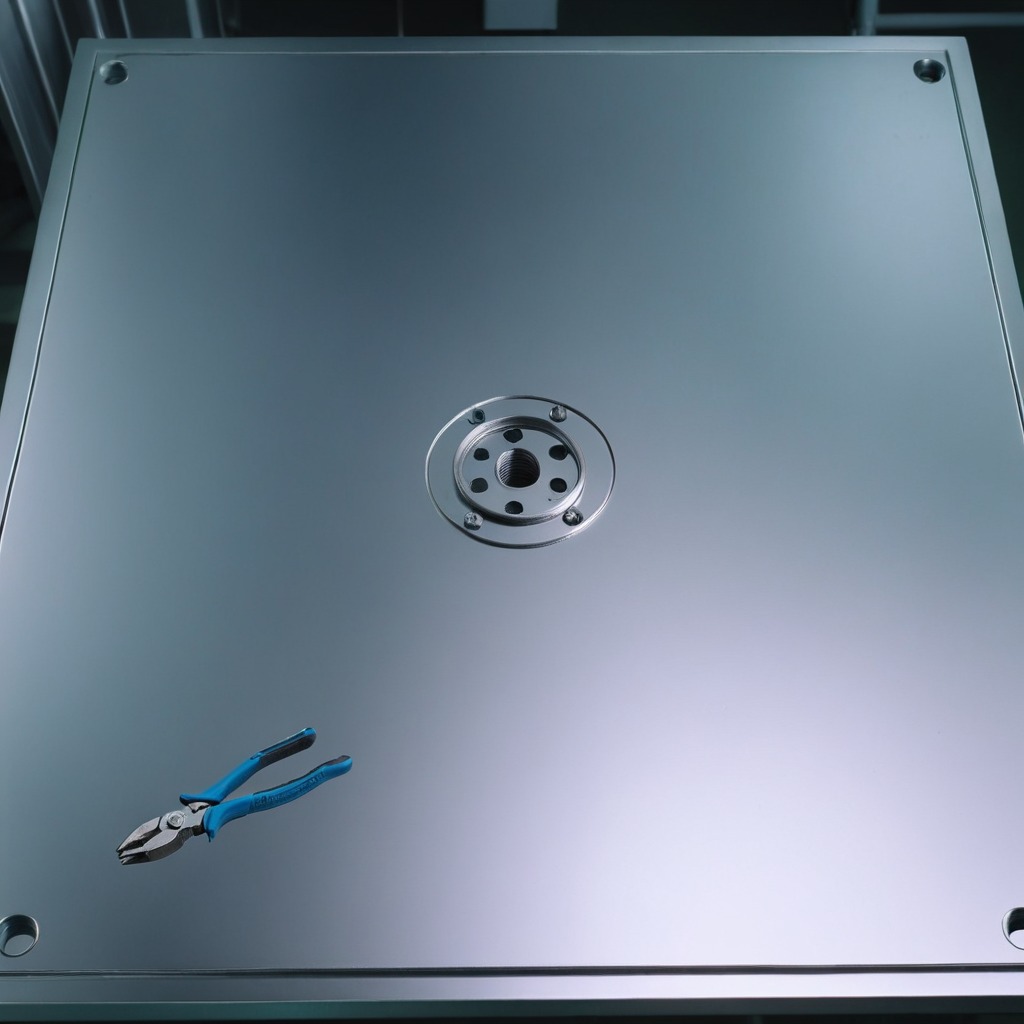
A plier is lying on the metal table in a machine shop under fluorescent lights.